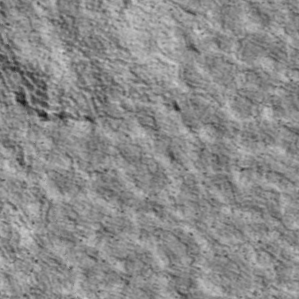
Label: non_frost